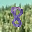
Label: 8